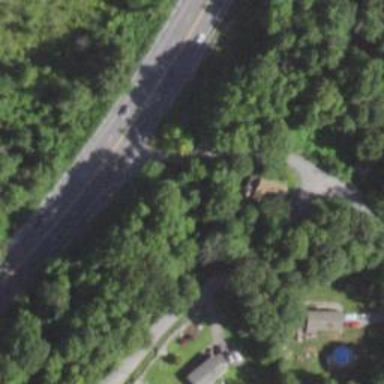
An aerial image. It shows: Stop road.